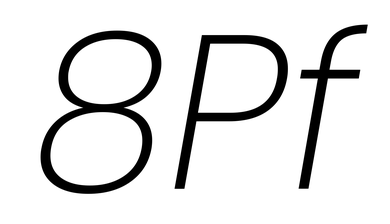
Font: Poppins-ExtraLightItalic